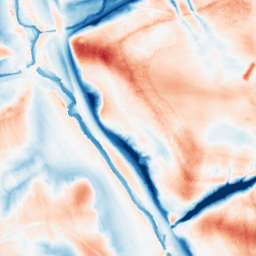
Category: edge_preserving
Decomposition family: guided
Decomposition parameters: radius: 16
eps: 0.01
Upsampling method: bicubic_16x
Upsampling parameters: scale: 16
Upsampling scale: 16